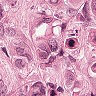
Metastatic tissue present: yes